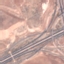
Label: Highway